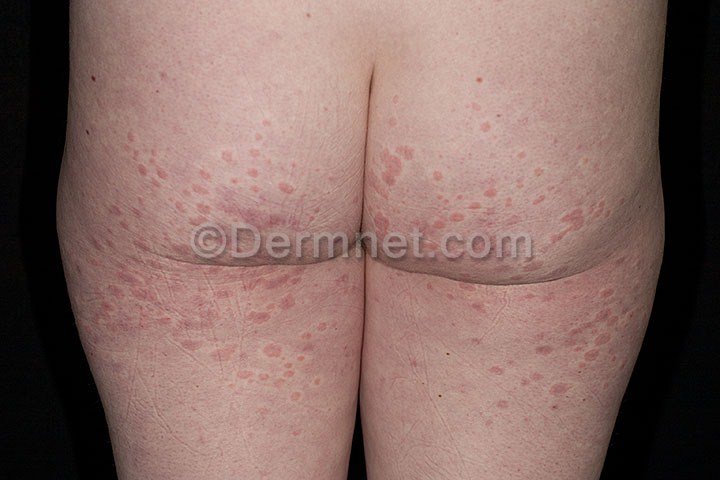
Disease: Vasculitis Photos